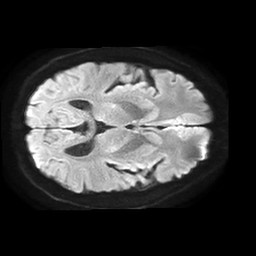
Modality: TRACE
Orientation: axial
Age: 53
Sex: male
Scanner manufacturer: philips
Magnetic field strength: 1.5 T
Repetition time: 4.6 s
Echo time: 0.08528 s